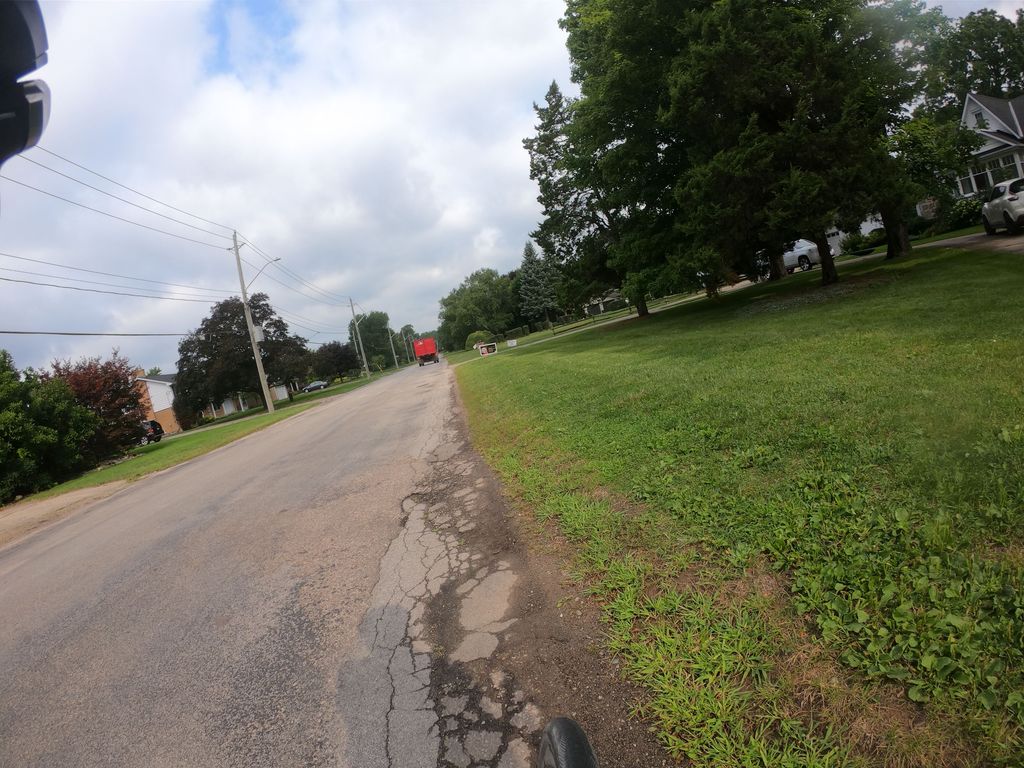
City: kitchener-waterloo